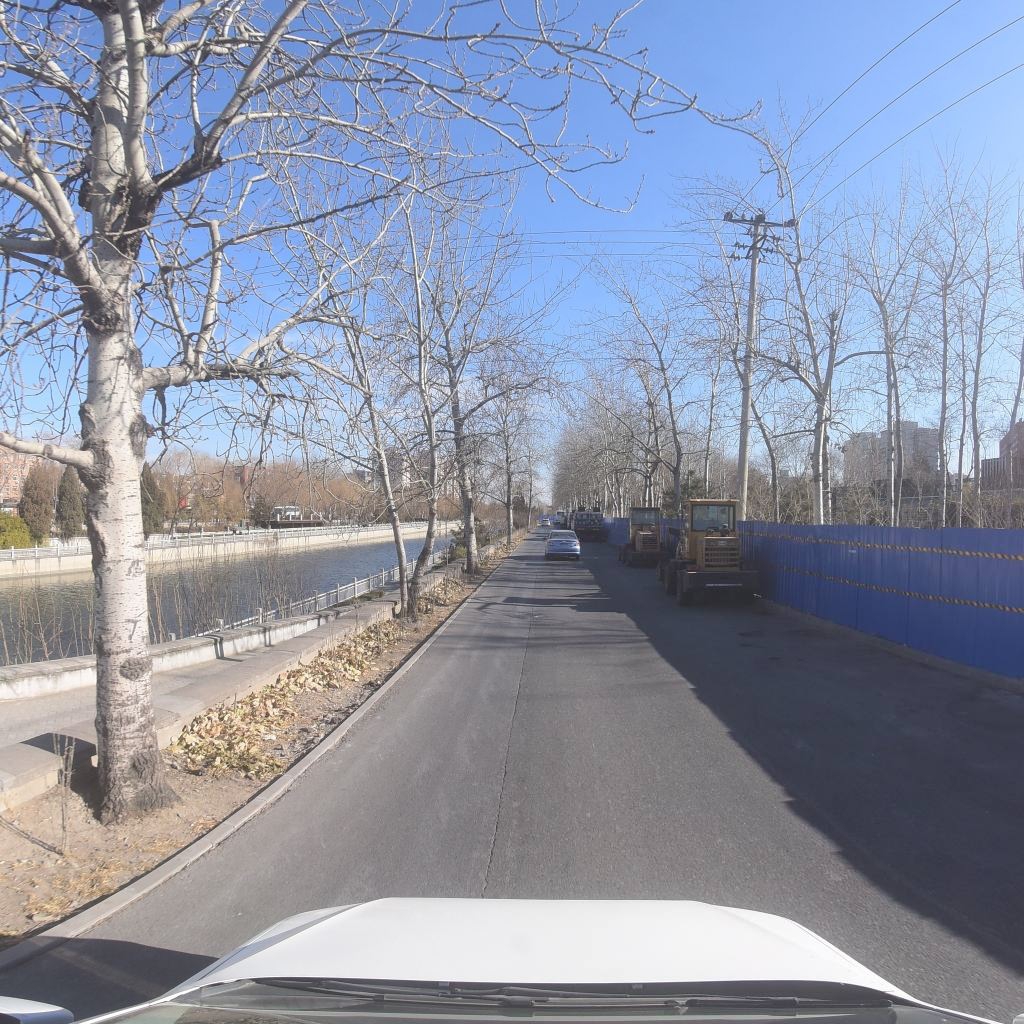
Region: Fengtai
Road damage annotations: longitudinal crack